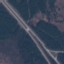
Label: Highway